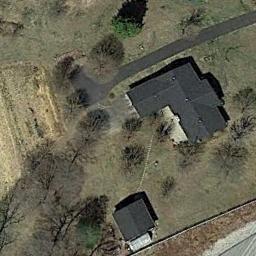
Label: sparse_residential